Question: I am using react-bootstrap for my project and I am trying to add custom bsStyle property to the button component. If I use the default bootstrap classes according to the following link <URL> the class name is rendered properly. However if i change the property to 'bsStyle='facebook'' it renders btn-undefined
So in short, I am clueless where am I going wrong when I pass bsStyle property to the group in react bootstrap.
This is my HTML looks like
'''
<Button id="facebook-btn" bsStyle="facebook" bsSize="large" block>
</Button>
'''
and if I change my code to
'''
<Button id="facebook-btn" bsStyle="primary" bsSize="large" block>
</Button>
'''
it works fine and the class is rendered properly.
This is the console html log

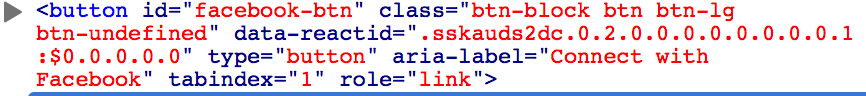
Answer: Got it working with 'styleMaps' by defining in my root component :
> With react-bootstrap 0.23.7
'''
import {styleMaps} from 'react-bootstrap';
styleMaps.addStyle('facebook');
'''
EDIT :
> Now with react-bootstrap 0.30.x
'''
import {addStyle} from 'react-bootstrap/lib/utils/bootstrapUtils';
import Button from 'react-bootstrap/lib/Button';
addStyle(Button, 'facebook'); // can add more params for more styles
'''
EDIT 2 :
Official documentation link : <URL>
EDIT 3 :
When I migrated my setup from browserify to webpack2 it wasn't working with this syntax anymore, changing it to this worked though :
'''
// import Button from 'react-bootstrap/lib/Button'; // previous
import {Button} from 'react-bootstrap';
'''